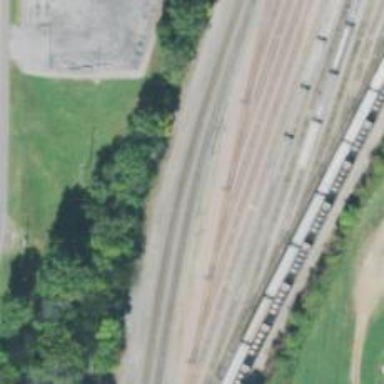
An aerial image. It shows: Railway track.